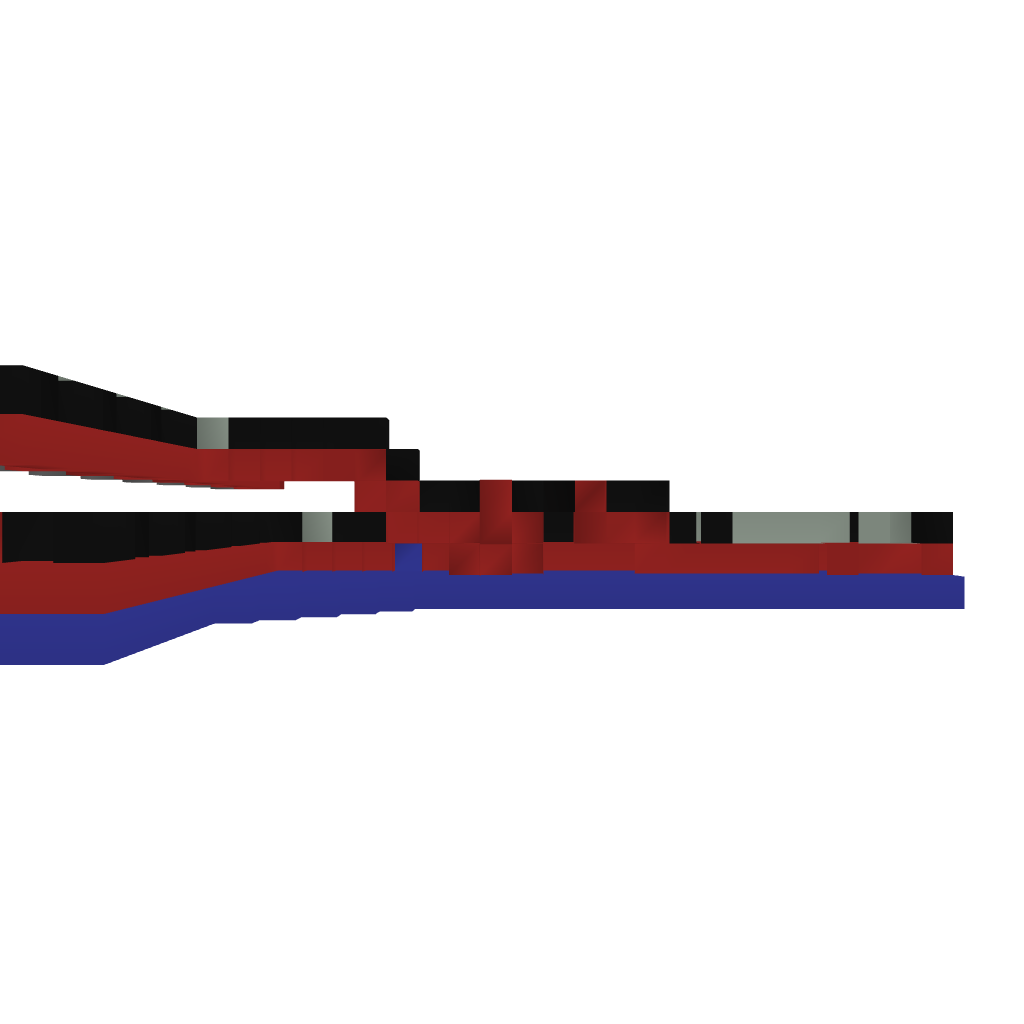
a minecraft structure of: Movecraft Gun-Ship